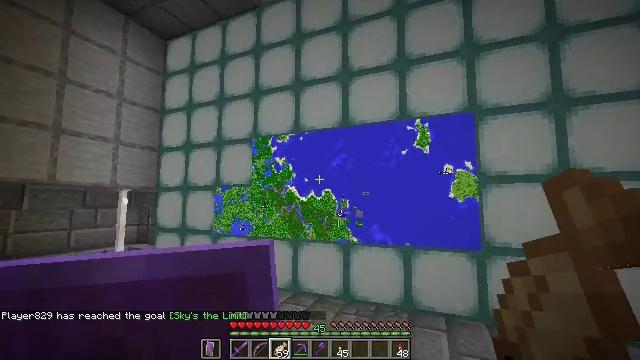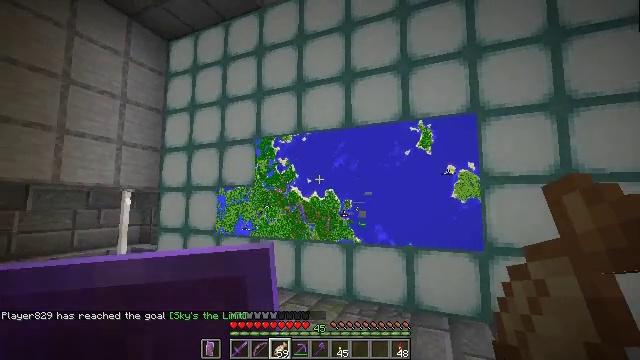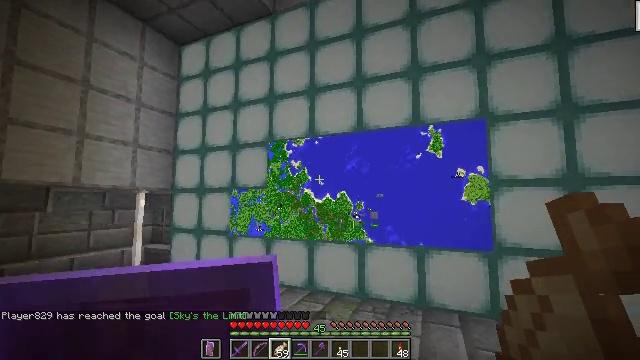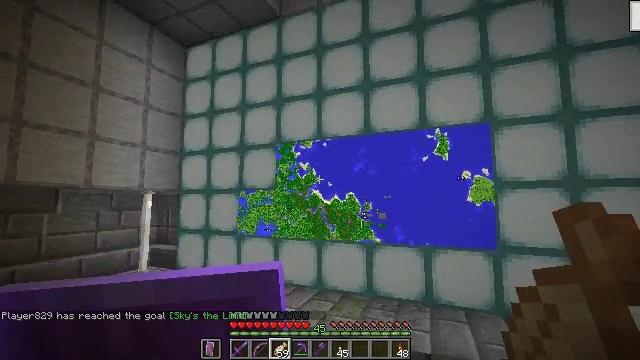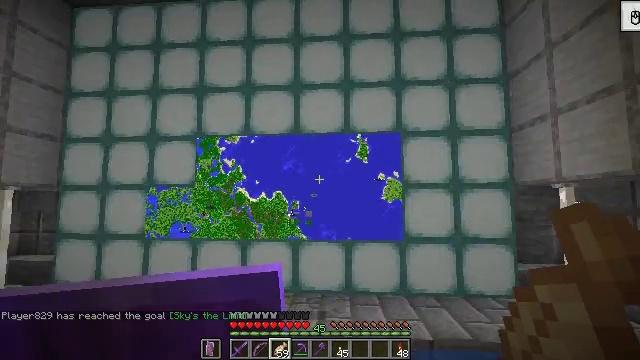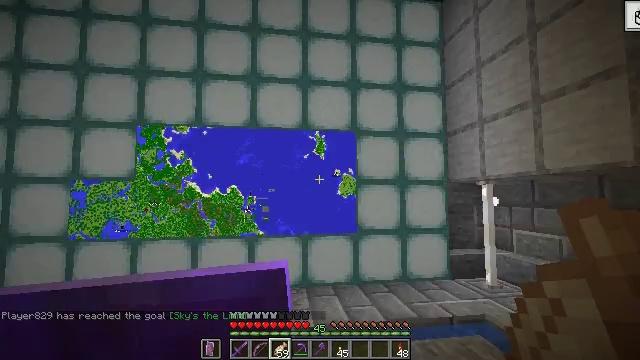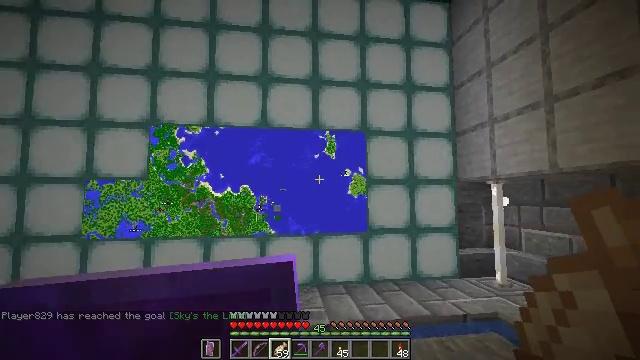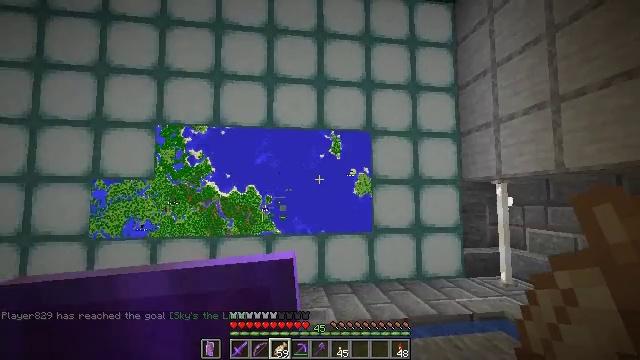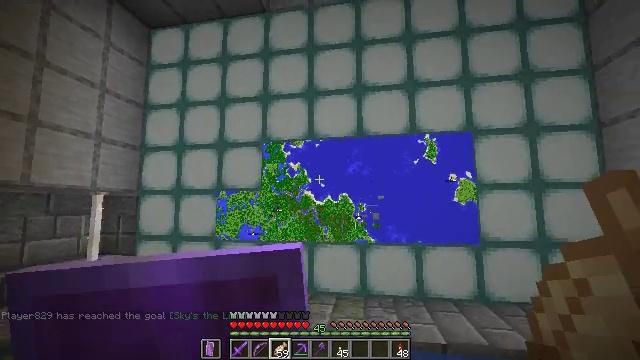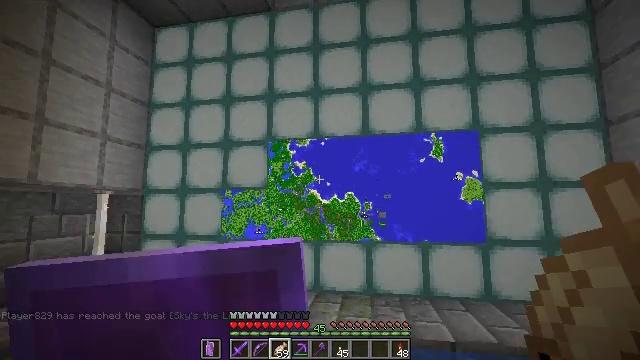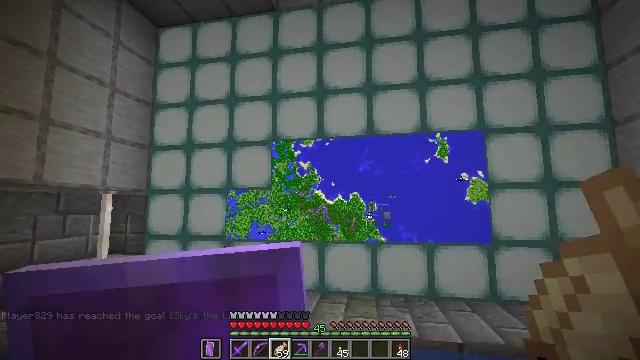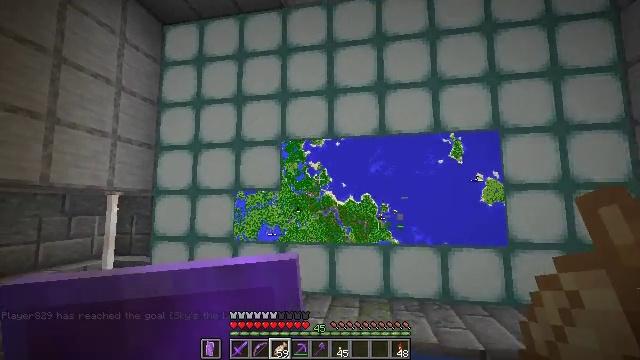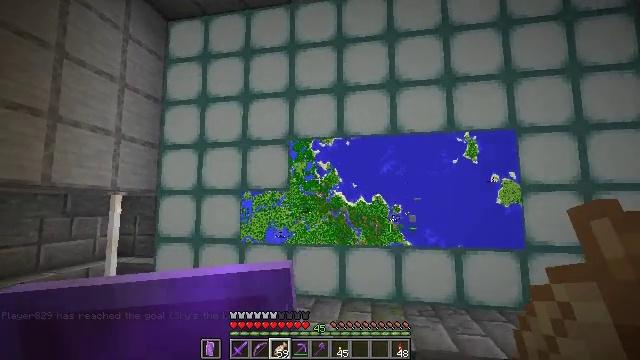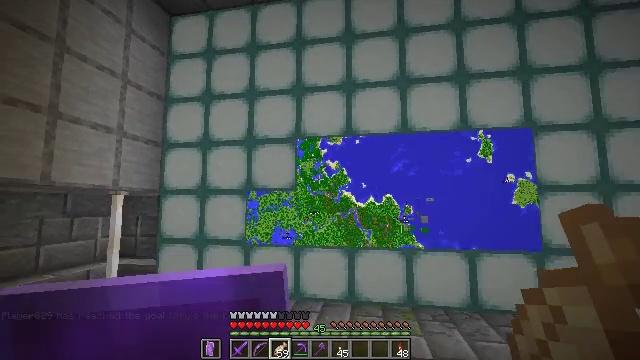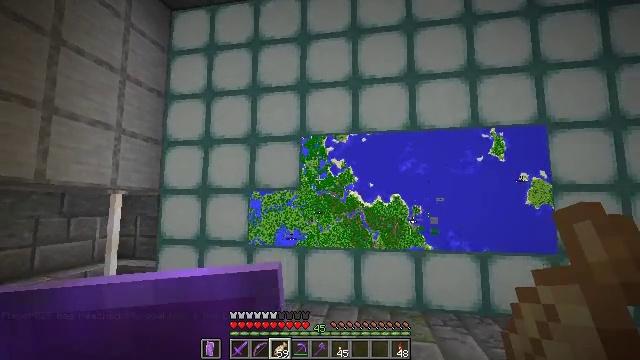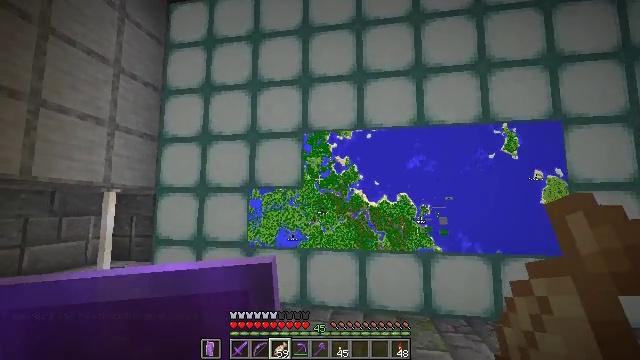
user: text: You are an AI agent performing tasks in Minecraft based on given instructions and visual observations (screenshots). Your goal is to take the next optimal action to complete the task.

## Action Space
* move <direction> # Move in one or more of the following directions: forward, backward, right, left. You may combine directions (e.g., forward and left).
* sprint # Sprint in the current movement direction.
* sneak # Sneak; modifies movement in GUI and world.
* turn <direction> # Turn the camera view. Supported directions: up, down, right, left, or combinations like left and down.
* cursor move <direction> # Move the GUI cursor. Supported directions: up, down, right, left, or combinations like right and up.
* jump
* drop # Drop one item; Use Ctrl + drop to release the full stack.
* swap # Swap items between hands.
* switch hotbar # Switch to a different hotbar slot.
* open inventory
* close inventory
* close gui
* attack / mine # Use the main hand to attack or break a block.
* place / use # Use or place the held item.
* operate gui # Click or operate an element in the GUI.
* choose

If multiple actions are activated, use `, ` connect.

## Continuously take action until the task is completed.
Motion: motion action
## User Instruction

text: Break the cartography table.
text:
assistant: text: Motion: move back and move left
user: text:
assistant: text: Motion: move back and move left
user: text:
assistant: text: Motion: move left
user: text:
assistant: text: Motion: move left, turn right
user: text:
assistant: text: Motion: move left, turn right and down
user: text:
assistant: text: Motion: move left
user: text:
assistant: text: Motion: no_op
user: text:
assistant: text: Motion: move left, turn left and up
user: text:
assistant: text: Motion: move left
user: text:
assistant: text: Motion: move forward and move left
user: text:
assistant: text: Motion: move forward and move left
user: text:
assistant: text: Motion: move forward and move left
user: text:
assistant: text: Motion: move forward and move left
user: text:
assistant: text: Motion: move forward
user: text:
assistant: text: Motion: move forward
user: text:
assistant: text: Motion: no_op
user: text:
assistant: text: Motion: no_op
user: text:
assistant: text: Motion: no_op
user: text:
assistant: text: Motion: no_op
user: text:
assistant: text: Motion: no_op
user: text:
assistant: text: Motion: no_op
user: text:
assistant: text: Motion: no_op
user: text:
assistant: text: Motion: no_op
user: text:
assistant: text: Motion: no_op
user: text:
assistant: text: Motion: move forward
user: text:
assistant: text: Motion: move forward
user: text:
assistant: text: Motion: move forward
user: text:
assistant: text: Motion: move forward
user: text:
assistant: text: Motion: move forward
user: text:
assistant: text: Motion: move forward